Question: I have the following image to analyze and extract the porosity out of it (black dots).

My issue is that my code might be picking up on the scratches (defects from polishing the cross-sections).
I am looking for a way to remove the scratches.
I tried Inpainting (<URL> but the scratches are too small for detection. I also found few examples running on C and with Matlab, but if I use my image as an input, the output is still the same; the scratches seem too fine for the algos.
Any help would be appreciated.
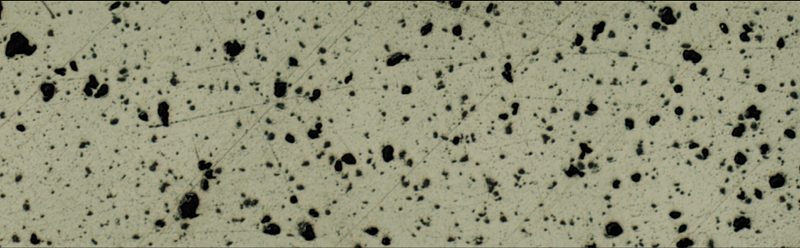
Answer: A simple <URL> to extract the dots.
Binary image
<URL>
Result
<URL>
You can also optionally filter out large/small dots using <URL> with a threshold value
'''
import cv2
# Load image, grayscale, Gaussian blur, Otsu's threshold
image = cv2.imread("1.png")
gray = cv2.cvtColor(image, cv2.COLOR_BGR2GRAY)
blur = cv2.GaussianBlur(gray, (5,5), 0)
thresh = cv2.threshold(blur, 0, 255, cv2.THRESH_BINARY_INV + cv2.THRESH_OTSU)[1]
# OPTIONAL to filter out small/large dots using contour area filtering
# Adjust the area to only keep larger dots
'''
DOT_AREA = 10
cnts = cv2.findContours(thresh, cv2.RETR_EXTERNAL, cv2.CHAIN_APPROX_SIMPLE)
cnts = cnts[0] if len(cnts) == 2 else cnts[1]
for c in cnts:
area = cv2.contourArea(c)
if area < DOT_AREA:
cv2.drawContours(thresh, [c], -1, 0, -1)
'''
# Bitwise_and to extract dots
result = cv2.bitwise_and(image, image, mask=thresh)
result[thresh==0] = 255
cv2.imshow("thresh", thresh)
cv2.imshow("result", result)
cv2.waitKey()
'''